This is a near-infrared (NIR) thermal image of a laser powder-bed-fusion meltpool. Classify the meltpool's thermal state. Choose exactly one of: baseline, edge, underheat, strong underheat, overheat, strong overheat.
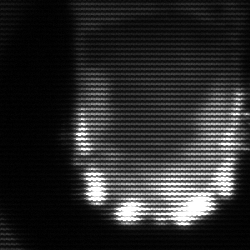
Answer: baseline